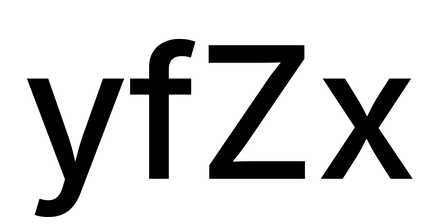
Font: Inter_Medium